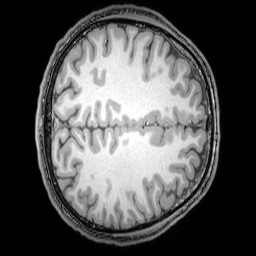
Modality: T1w
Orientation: axial
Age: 24
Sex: male
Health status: healthy
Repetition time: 0.081 s
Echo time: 0.037 s